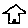
Label: house